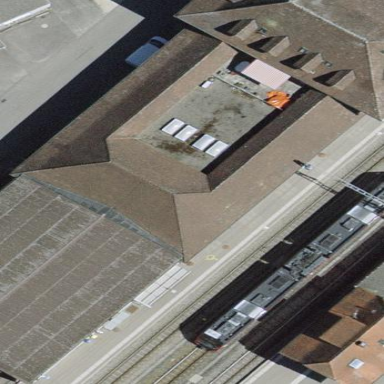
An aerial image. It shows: Transportation building.